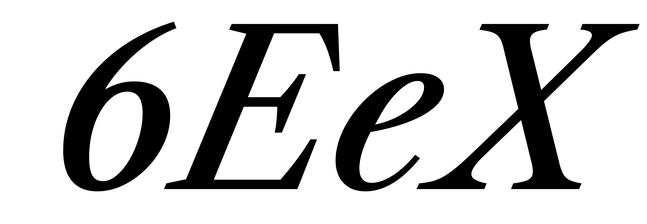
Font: LibreCaslonText-Italic_Medium_Italic